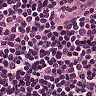
Metastatic tissue present: no